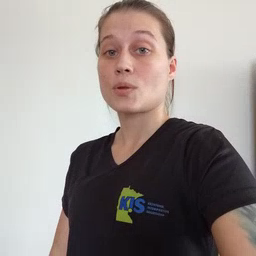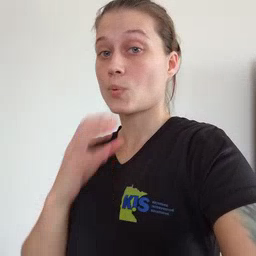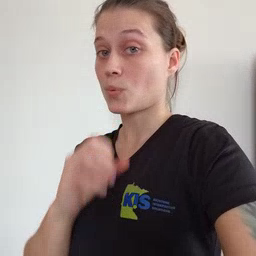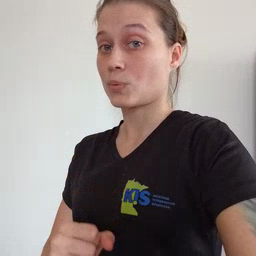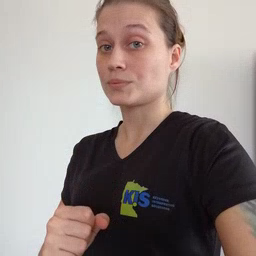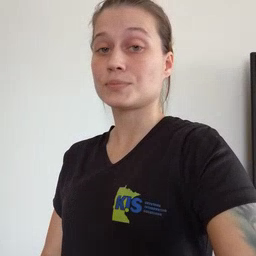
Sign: old